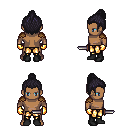
a pixel art fantasy rpg character, male body template, human, dark skin, leather shoulder armor, gold greaves, raven short topknot hairstyle, gold gloves, black shoes, dagger, four views (front, back, left, right), 2x2 character sprite sheet, small pixel art, hard edges, no anti-aliasing